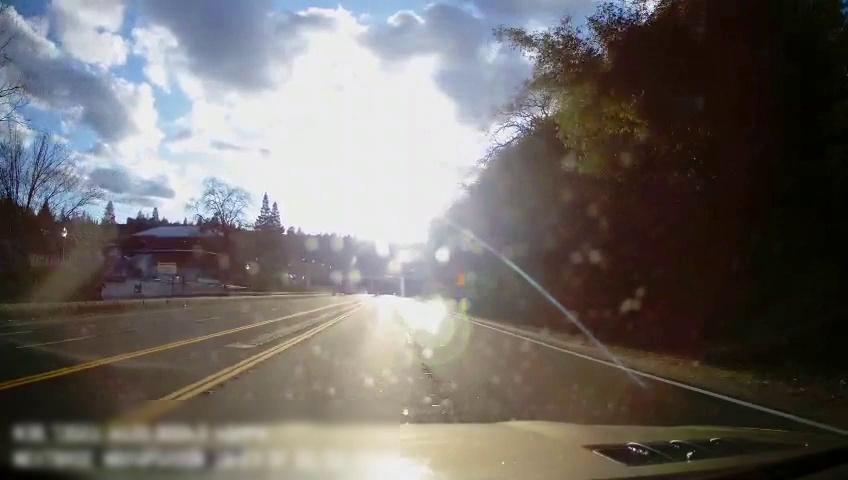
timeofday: Day
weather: Sunny
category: Drivable Space
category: Lanes | Current Lane
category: Lanes | Opposite Lane
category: Lanes | Opposite Lane
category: Lanes | Opposite Lane
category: Lanes | Current Lane
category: Lanes | Alternate Lane
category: Lanes | Opposite Lane
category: Traffic | Signs